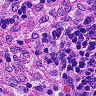
Metastatic tissue present: no